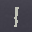
Label: 1